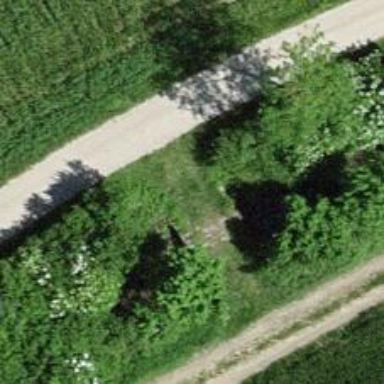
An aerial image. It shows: Footway with grade5 tracktype.